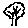
Label: tree